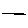
Label: line